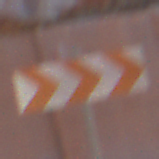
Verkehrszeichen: RichtungstafelnInKurvenGrossLinks
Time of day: MorningAfternoon
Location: Outdoor (Nature)
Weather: Clear
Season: Summer
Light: Natural